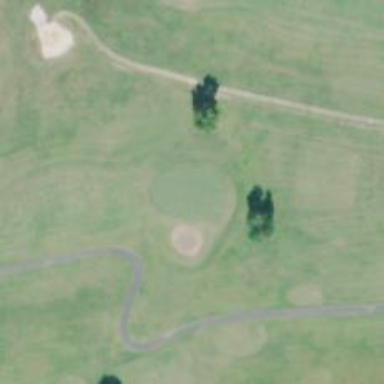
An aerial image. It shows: Golf hole.